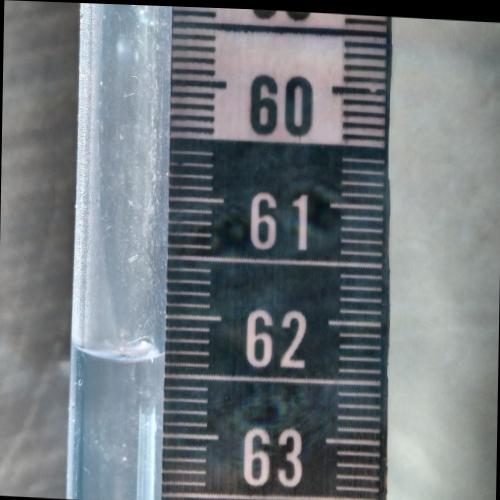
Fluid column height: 62.4 cm